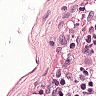
Metastatic tissue present: no